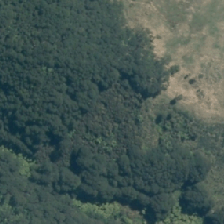
Land cover: grose_broom